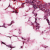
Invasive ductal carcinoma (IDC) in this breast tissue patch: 1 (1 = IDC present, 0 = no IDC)